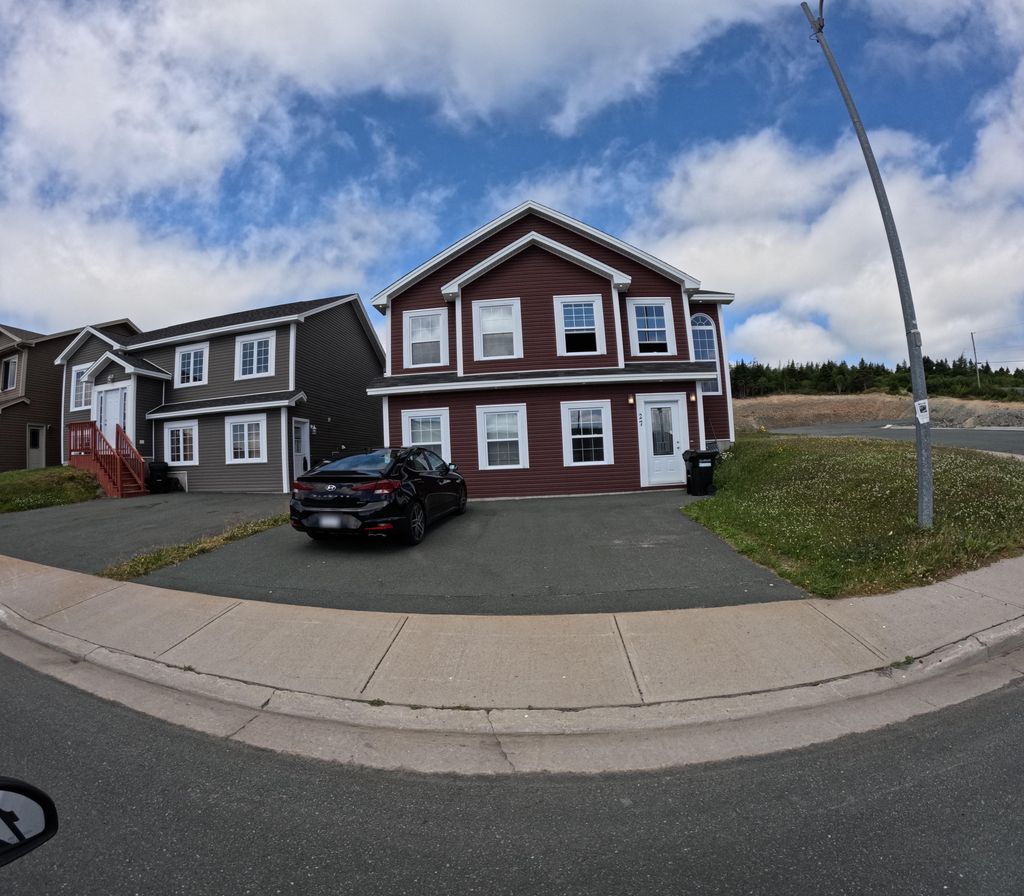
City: st_johns